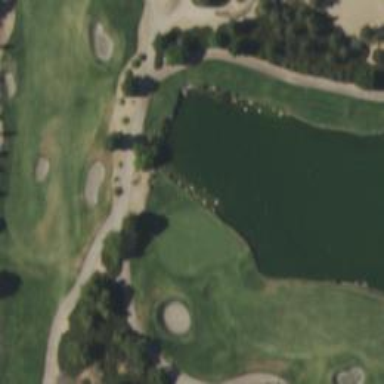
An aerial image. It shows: Golf hole.